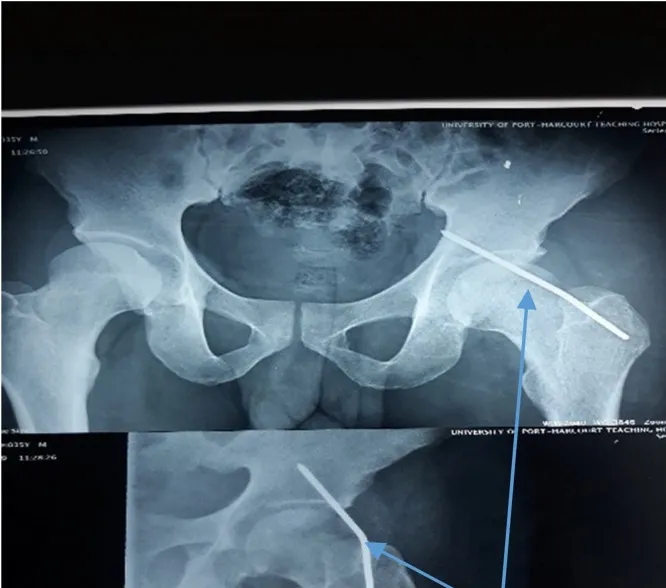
Steinmann pin 3rd week post pin insertion when pin was neither visible nor palpable at site of insertion (early onset of migration).
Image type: radiology (x_ray)